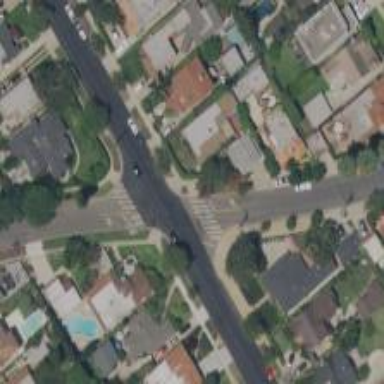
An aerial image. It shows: Marked footway crossing with zebra markings.